Question: I want to speed up response of query with or
It takes more than to render a json response for 5k ~ 100k records.
How to make it more quickly ?
Because the response time is still slow on rendering
Is it possible to make a binary response (skip render view ) ?
'''
WeatherLog Load (335.5ms) SELECT "weather_logs".* FROM "weather_logs" ORDER BY "weather_logs"."datetime" ASC LIMIT 90000
Write page /Users/public/index.json (35.2ms)
Completed 200 OK in 40488ms (Views: 32459.3ms | ActiveRecord: 336.8ms)
'''
## Controller
'''
caches_page :index
respond_to :json
def index
begin
@weather_logs = WeatherLog.result(q)
respond_to do |format|
render json: @weather_logs
return
end
rescue Exception => e
respond_to do |format|
format.json { render json: {status: "Invalid Request #{e.backtrace.first(3)}"} }
end
end
end
'''
## Dataflow : Step 4 is the bottleneck for rendering

## In short words
I only need to send the response to in a short time,
No matter what format it is.
Even format is ok.
Please give me some direction or idea to boost the performance
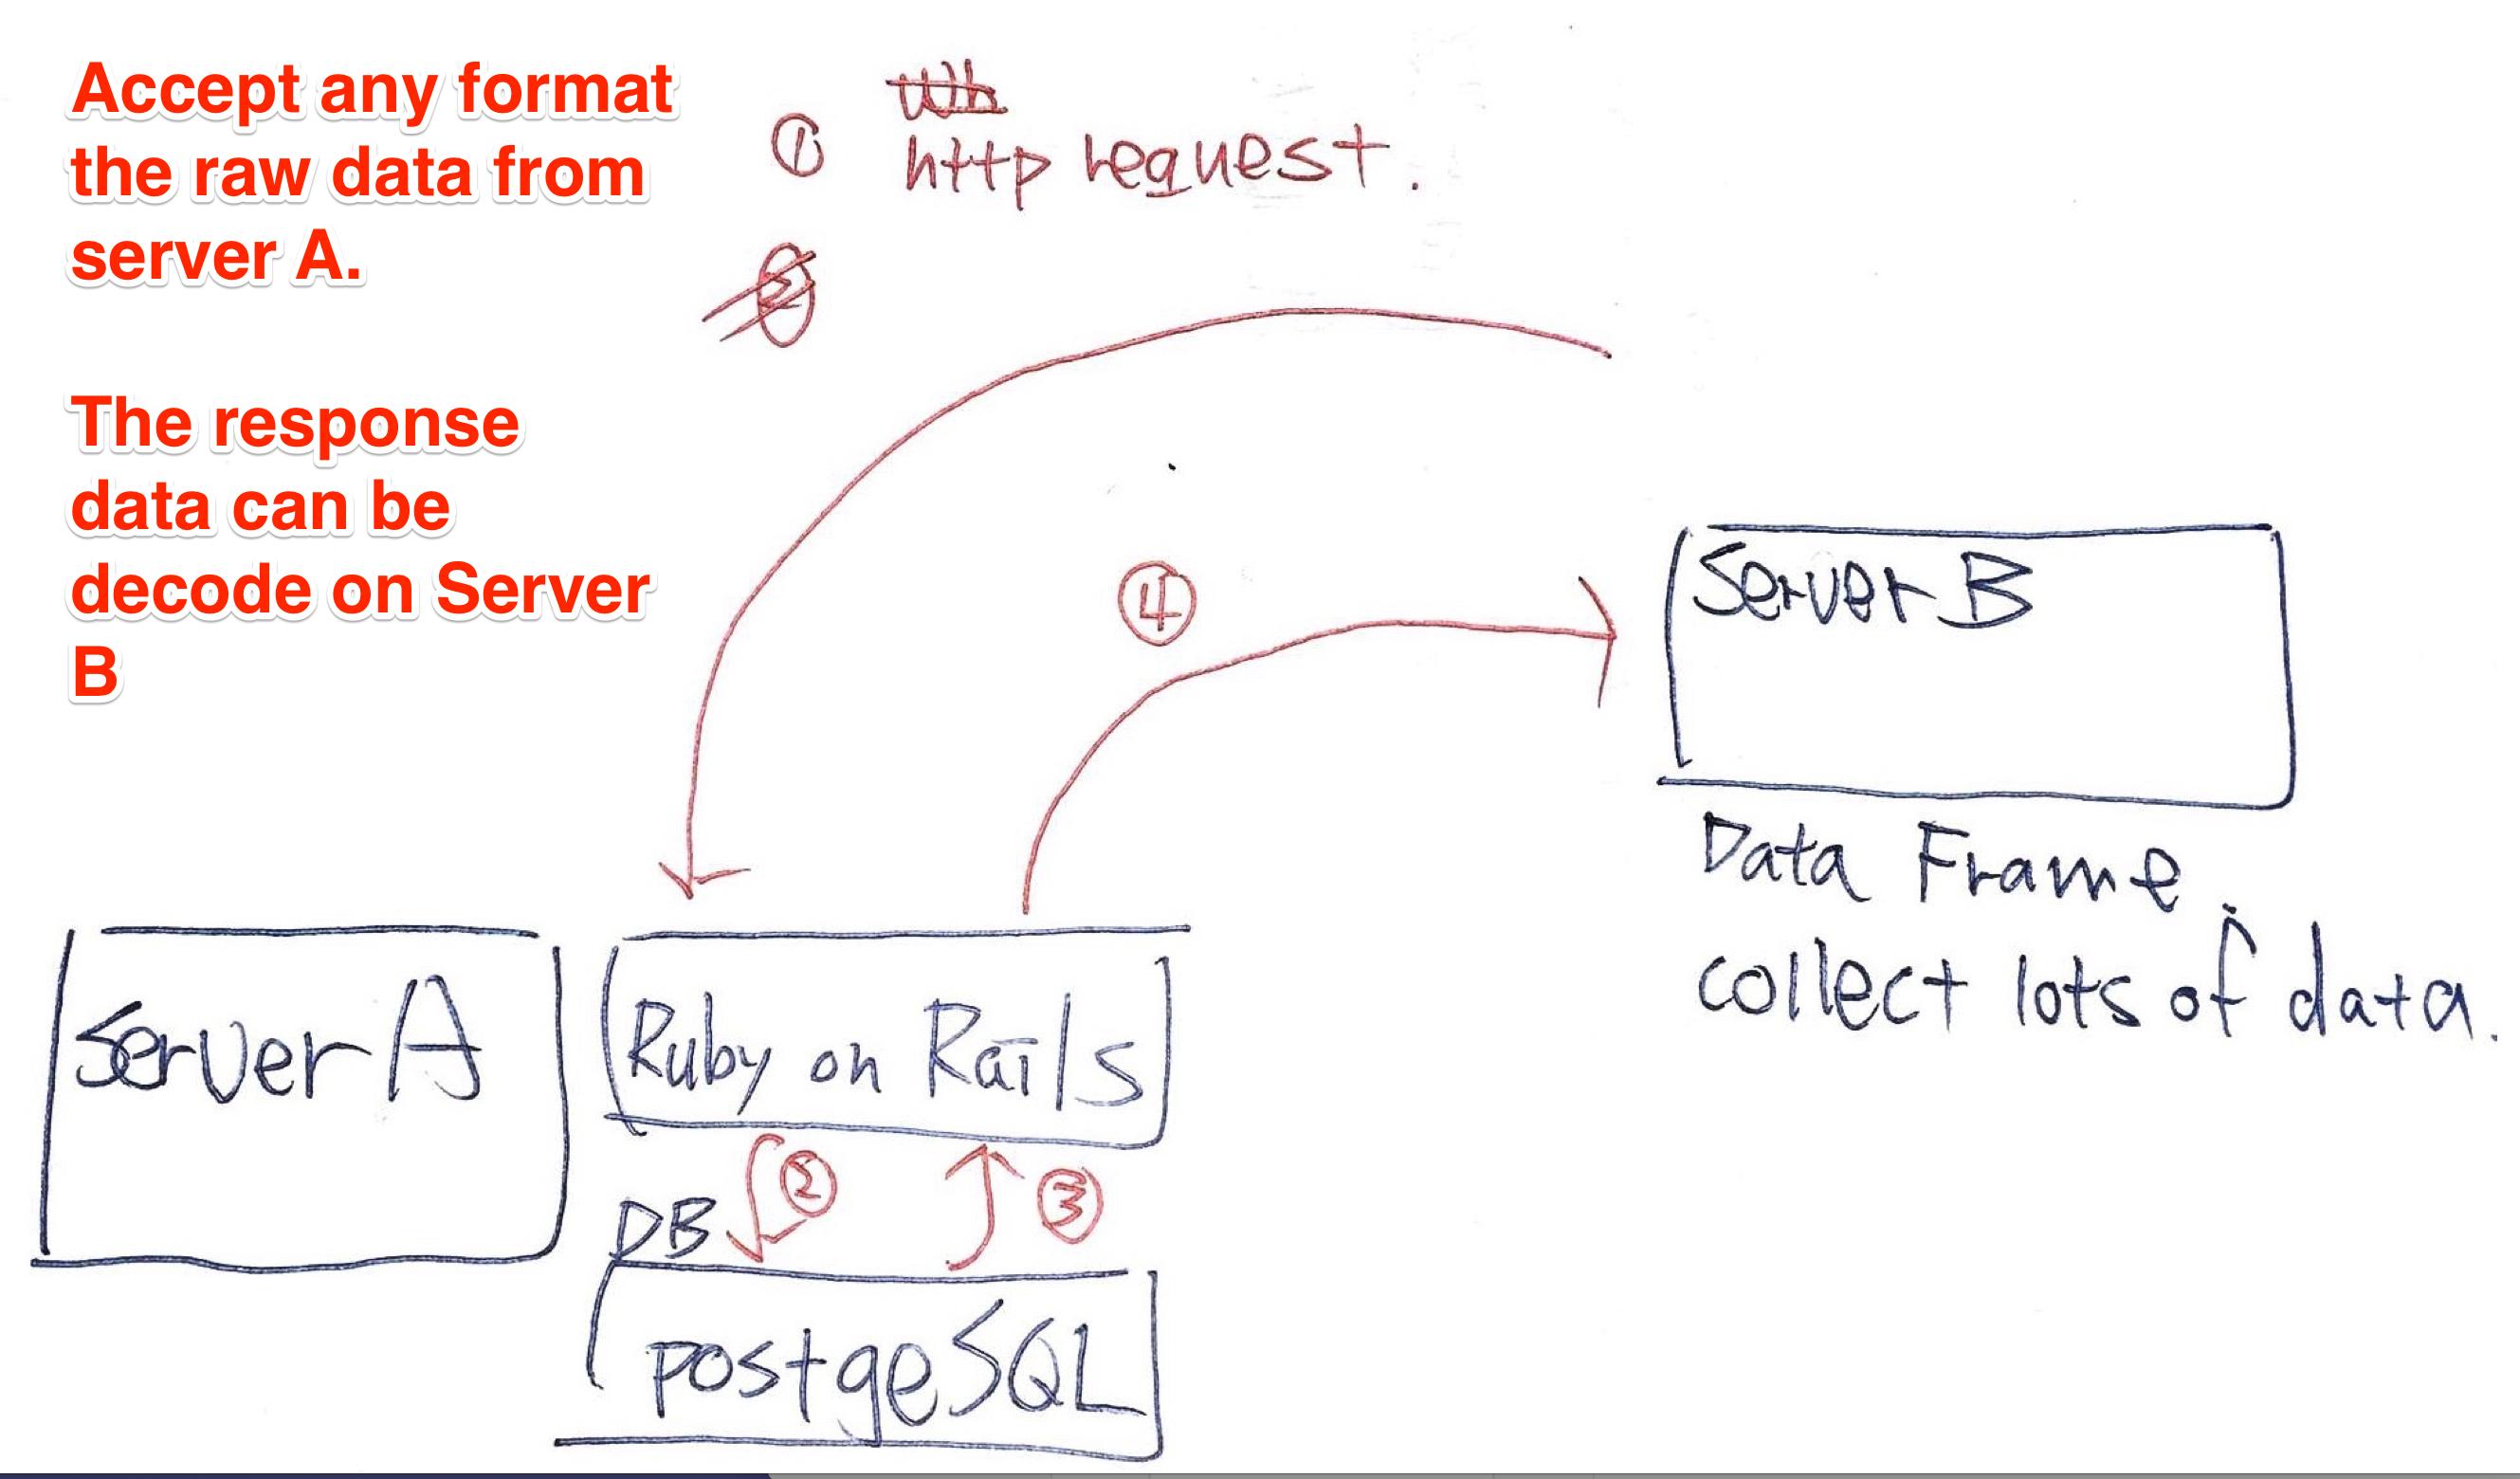
Answer: Is it definitely just the rendering that is the problem, what is the result of WeatherLogs.result(q). Have you benchmarked the WeatherLogs#results call? How long does it take to iterate over that collection returned opposed to just rendering it? Are there any methods being called when rendering it to JSON e.g. not only class fields?
If it's definitely the rendering that is the problem you might want to consider using a LRU cache when inserting the data into WeatherLogs, essentially denormalizing the data that is being requested by the clients. Because, depending on your traffic and the amount of queries possible(although this will also influence the denormalized data) it will almost never hit the cache when it's generated on render time. This article might be a good start: <URL>
But without understanding exactly why the rendering takes so long I wouldn't go as far as building a sophisticated cache, if JSON rendering is the problem OJ might be a solution or whatever lib is claiming to be the fastest but I have a hunch it's not the actual rendering that's the problem.
Happy o help if you have any further questions.